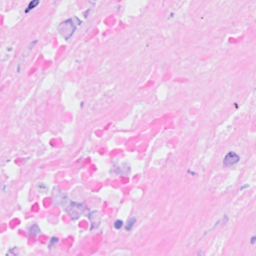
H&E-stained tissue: Breast